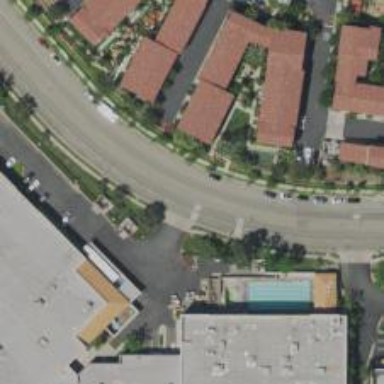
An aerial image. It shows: Tertiary road with asphalt surface and separate sidewalk.